Aerial crown-view tile of a tropical tree (Barro Colorado Island, Panama), acquired 20250818:
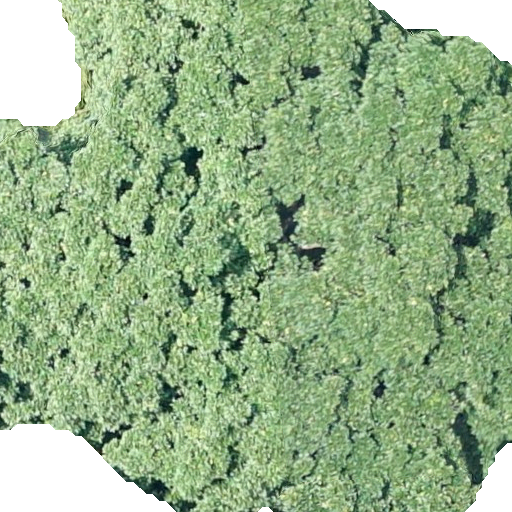
Species: Ficus obtusifolia
GBIF accepted scientific name: Ficus obtusifolia
Crown area: 441.856 m²